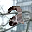
Label: 2